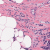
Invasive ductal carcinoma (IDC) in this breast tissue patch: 1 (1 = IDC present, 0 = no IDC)